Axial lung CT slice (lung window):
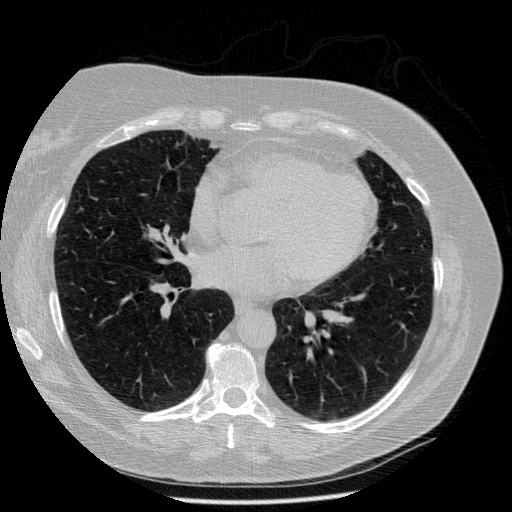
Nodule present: no